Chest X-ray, AP view. Patient: 19 years old, sex M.
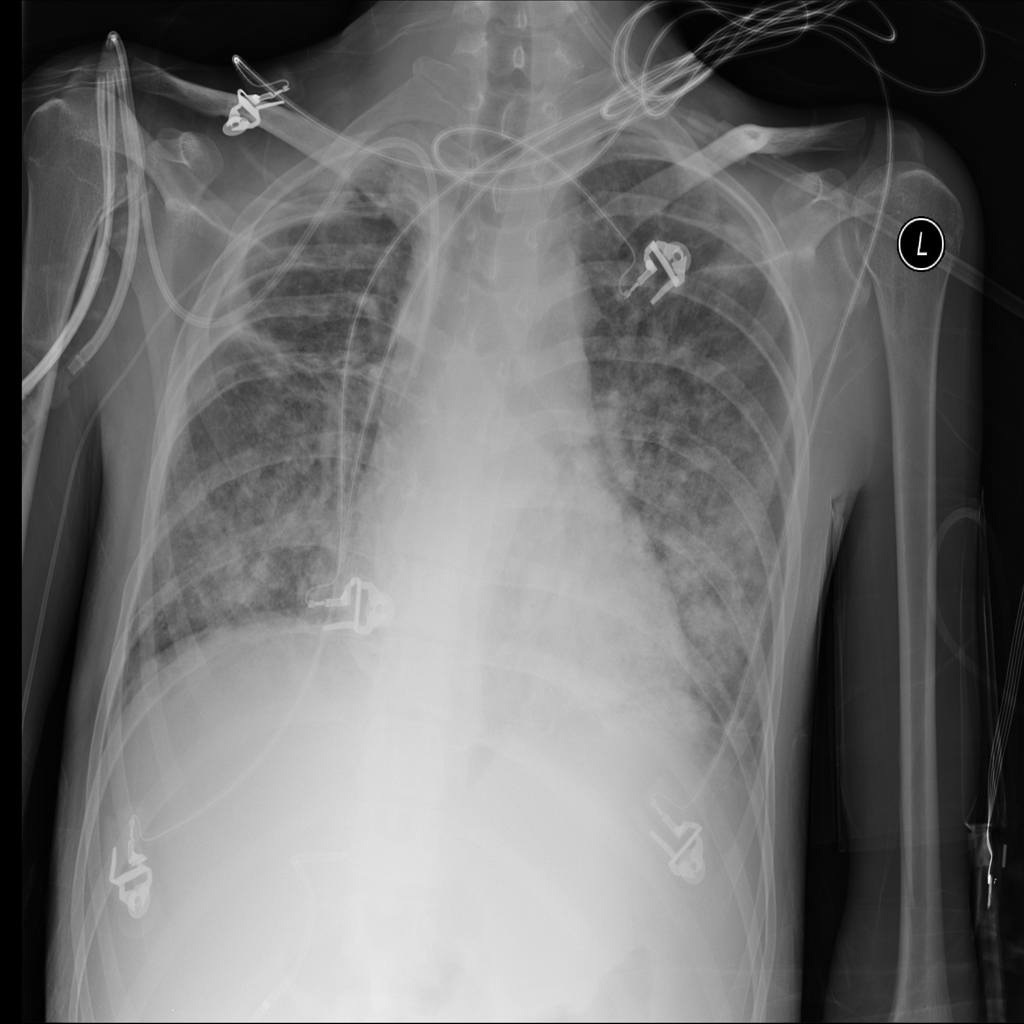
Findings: Infiltration, Pleural_Thickening